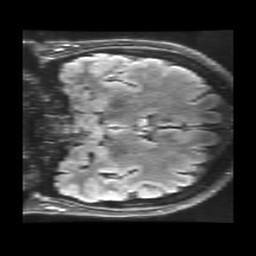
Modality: FLAIR
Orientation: coronal
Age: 62
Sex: female
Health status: healthy
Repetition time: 12 s
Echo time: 0.09782 s